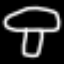
Label: mushroom